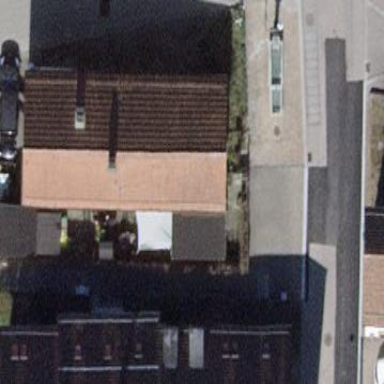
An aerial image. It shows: Building with tile roof.